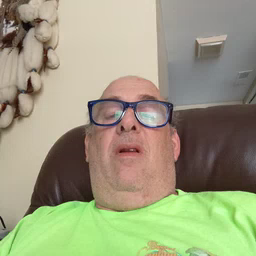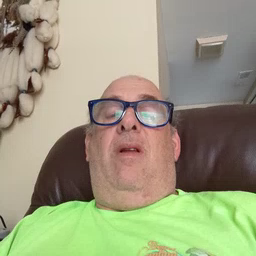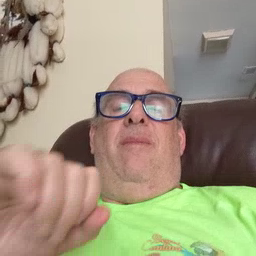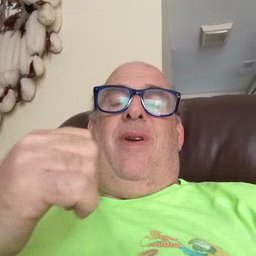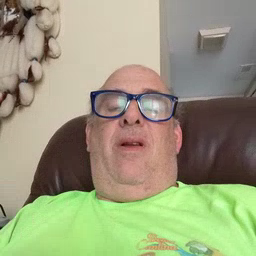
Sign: make